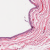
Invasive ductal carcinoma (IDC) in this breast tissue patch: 0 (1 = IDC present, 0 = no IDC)